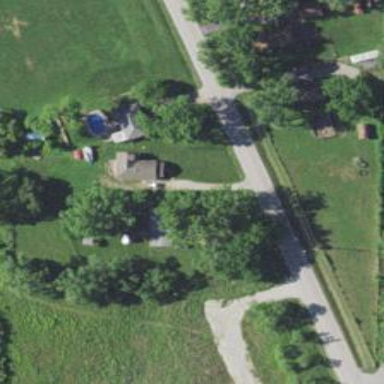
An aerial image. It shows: Driveway leading to service road.